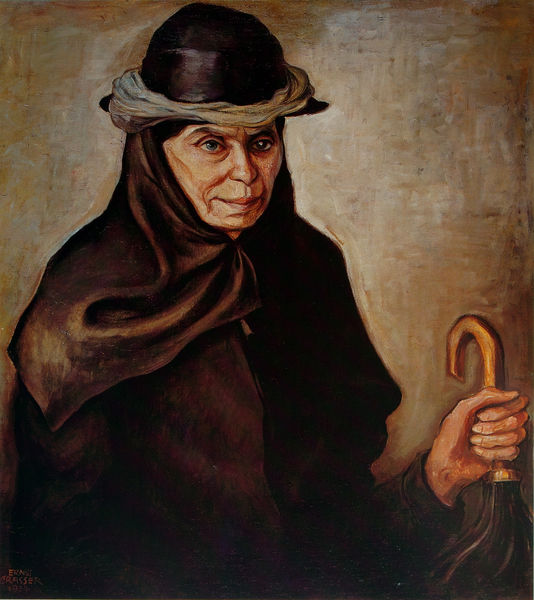
Titel: Schleiermarie
Künstler: Ernst Crasser
Standort: Fürstenfeldbruck
Institution: Stadtverwaltung
Schlagwörter: blau, hand, braun, frau, hintergrund, holz, hut, mund, nase, schwarz, blick, regenschirm, schal, schirm, schleier, tuch, alte, augen, falten, gesicht, kragen, portrait, porträt, mantel, stock, kopftuch, hutband, streng, griff, verkniffen, alte frau, krücke, stockschirm